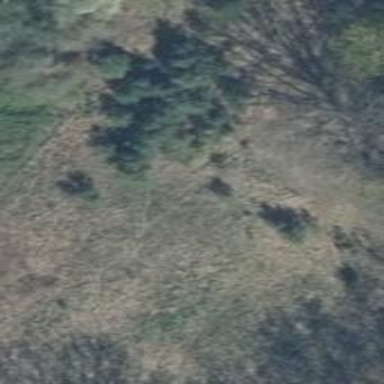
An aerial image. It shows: Patch of scrub vegetation.